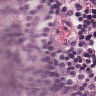
Metastatic tissue present: yes